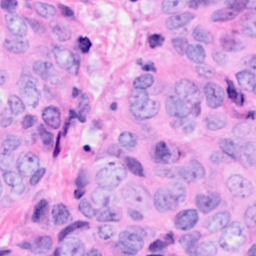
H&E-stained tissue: Breast